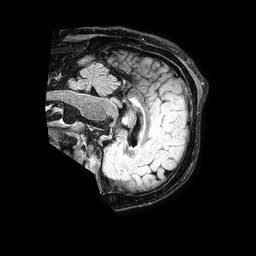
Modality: FLAIR
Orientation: sagittal
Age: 60
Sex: male
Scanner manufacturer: philips
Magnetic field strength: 1.5 T
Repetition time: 4.8 s
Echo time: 0.3 s